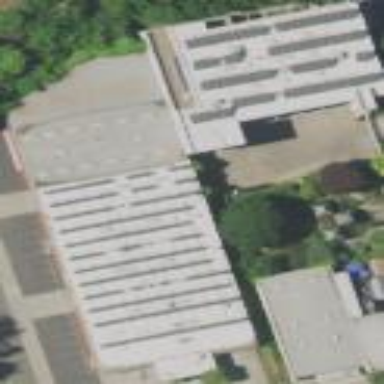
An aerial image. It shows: Industrial building.